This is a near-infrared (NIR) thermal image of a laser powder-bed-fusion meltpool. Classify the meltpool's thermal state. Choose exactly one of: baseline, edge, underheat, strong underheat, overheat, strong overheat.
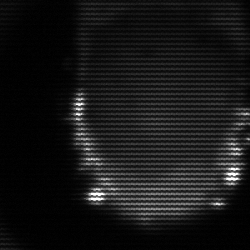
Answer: baseline